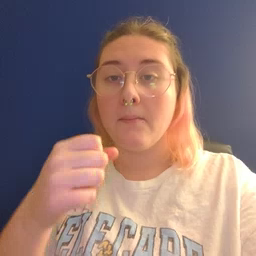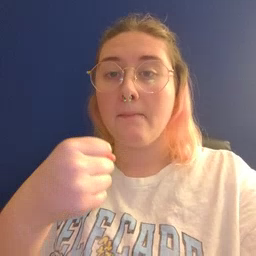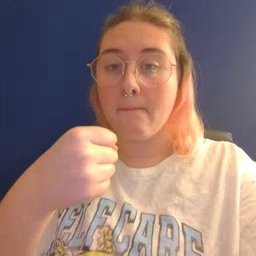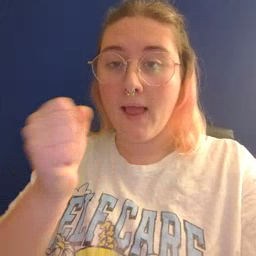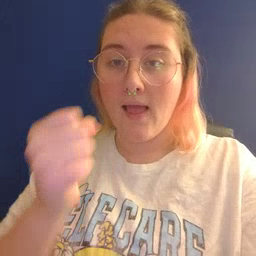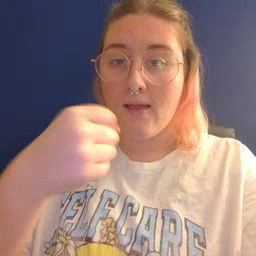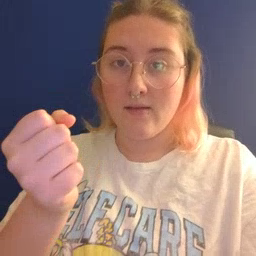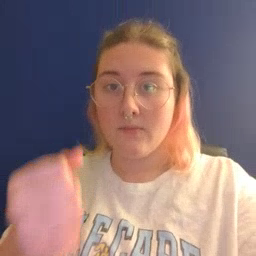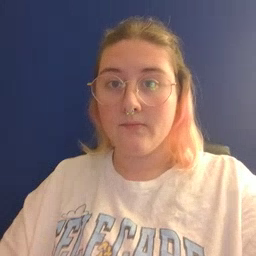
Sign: make